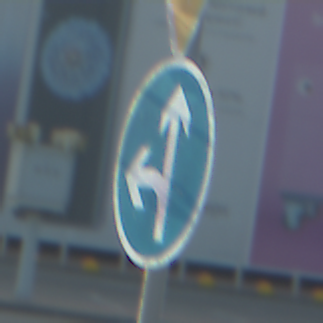
Verkehrszeichen: VorgeschriebeneFahrtrichtungGeradeausOderLinks
Zusatzzeichen oben: VorfahrtGewaehren
Umgebung: Outdoor, Suburban
Tageszeit: MorningAfternoon
Wetter: PartlyCloudy
Licht: Natural
Jahreszeit: NotSpecified
Kontrast: HighContrast